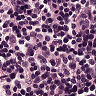
Metastatic tissue present: no